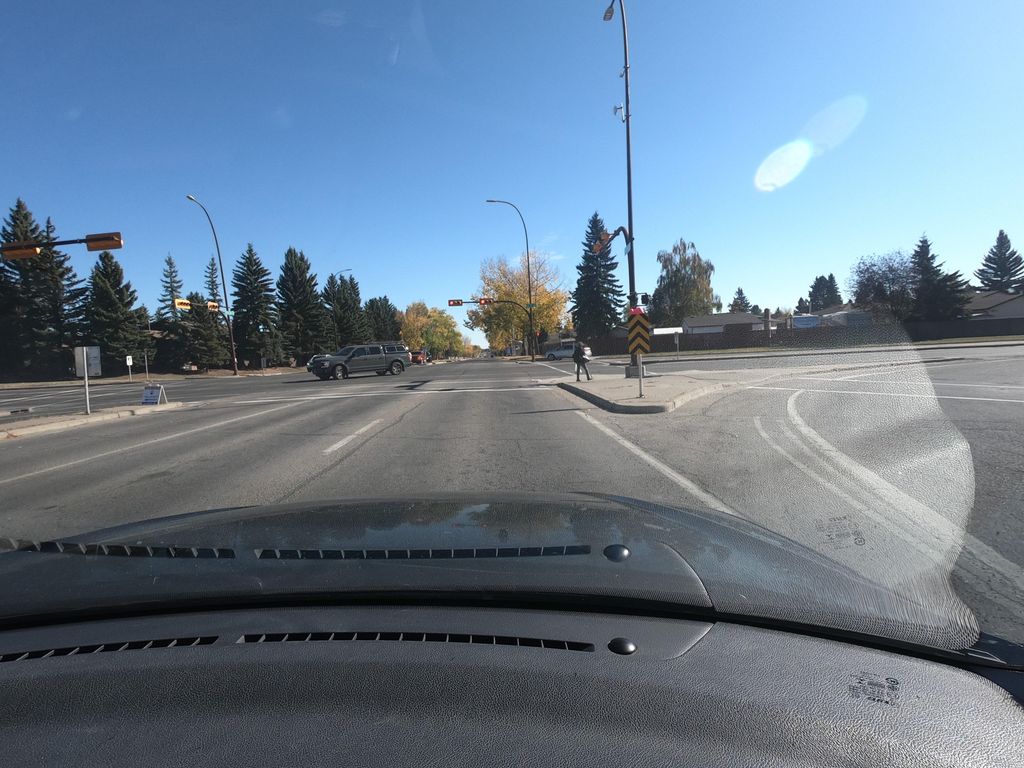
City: calgary